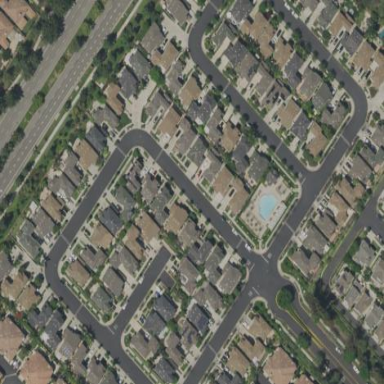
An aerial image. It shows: Residential area with houses.